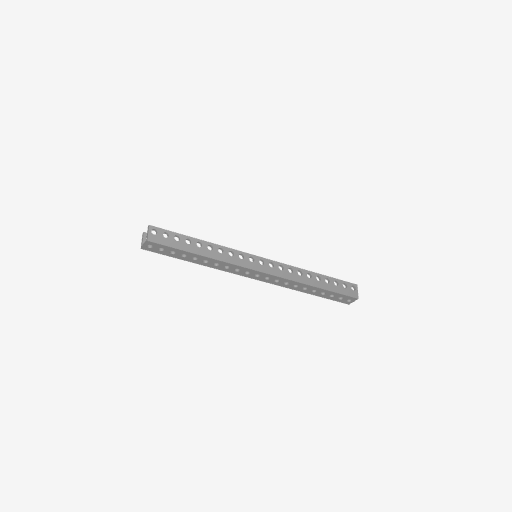
Part: UBeam21H